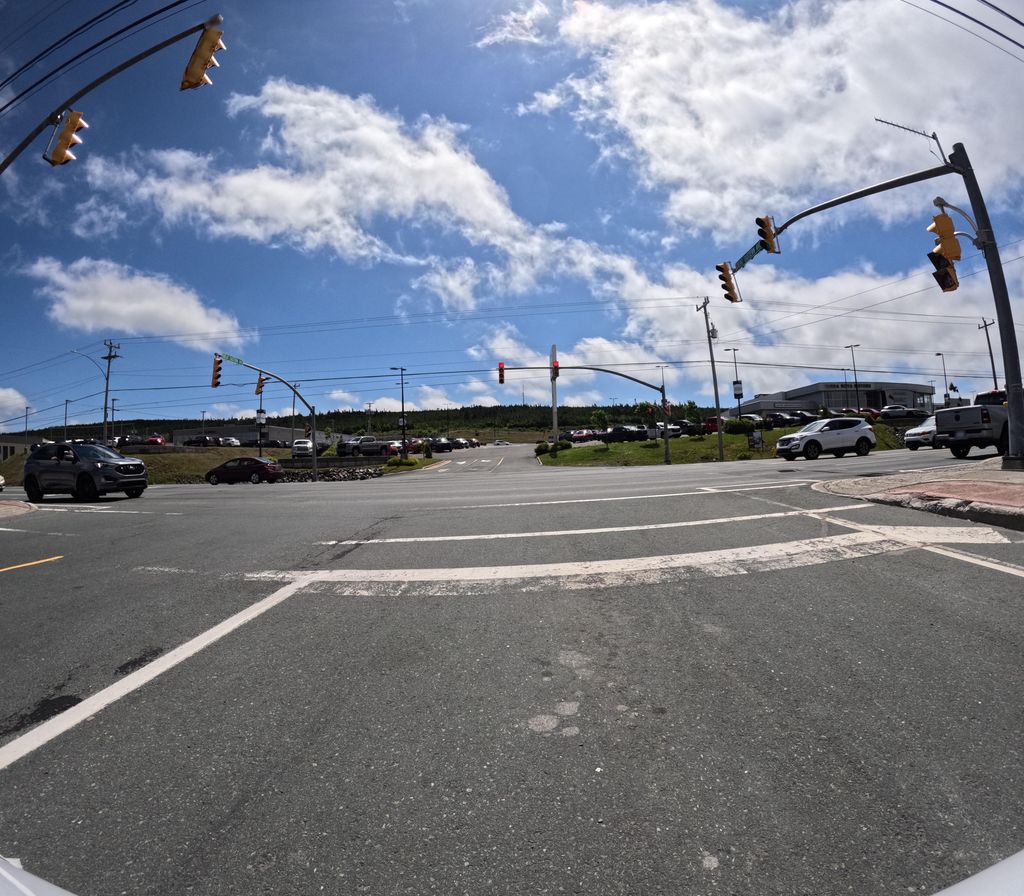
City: st_johns